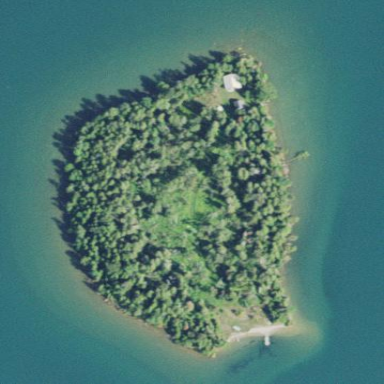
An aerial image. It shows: Islet.